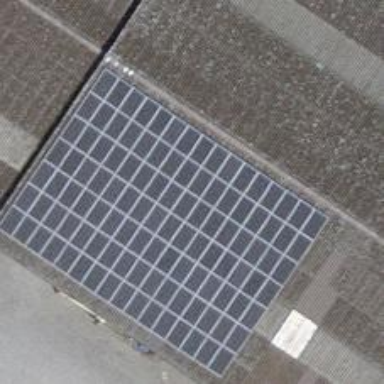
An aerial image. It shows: Solar power generator.